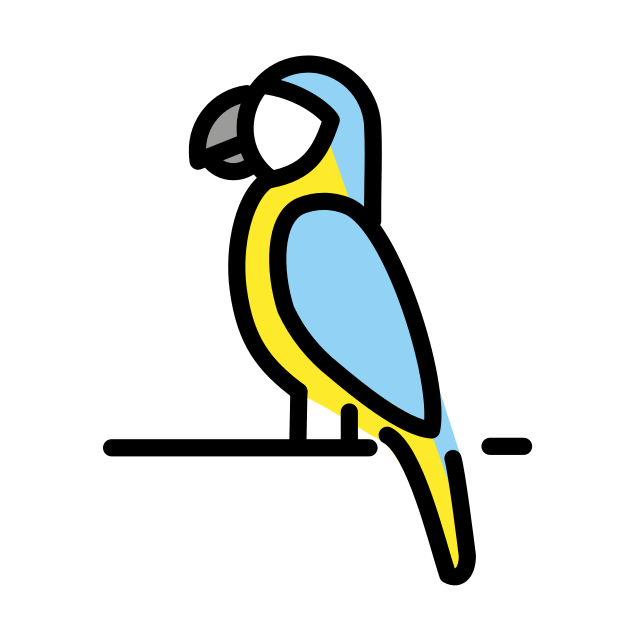
macaw